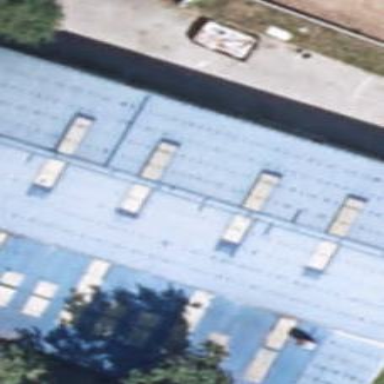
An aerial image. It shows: Warehouse building.